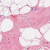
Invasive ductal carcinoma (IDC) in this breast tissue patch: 0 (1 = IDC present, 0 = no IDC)